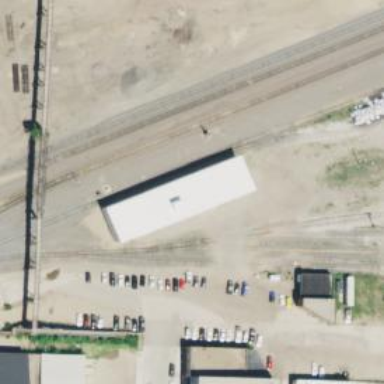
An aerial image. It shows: Railway siding for service.